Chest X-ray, PA view. Patient: 80 years old, sex F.
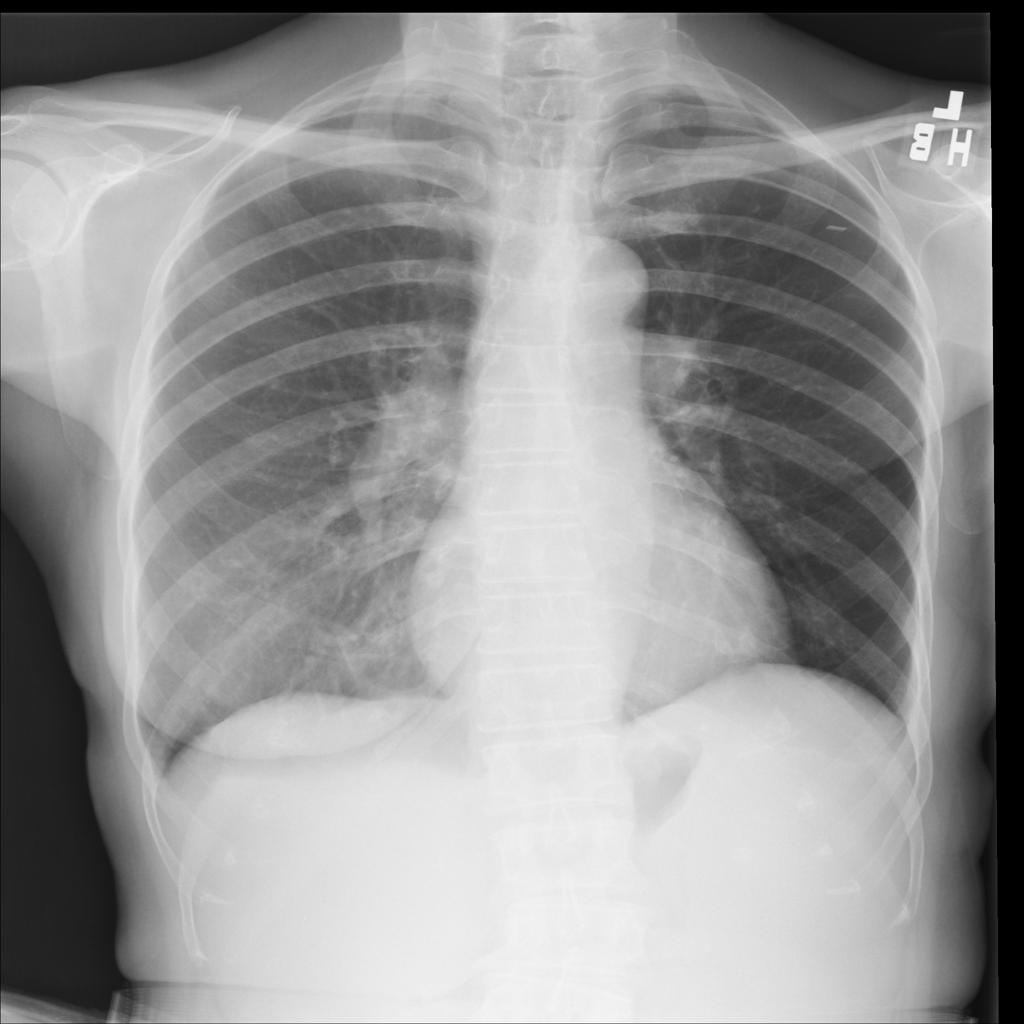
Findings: No Finding